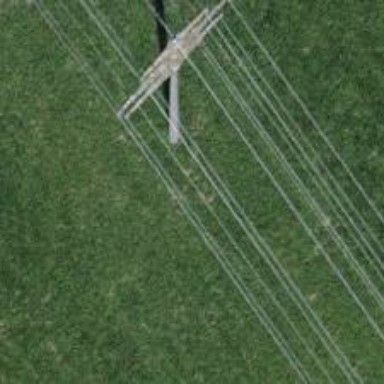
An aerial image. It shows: Power tower.